Question: I can list sub directories in my gmail.
'''
import imaplib
user="xxxx"
password="yyyy"
con=imaplib.IMAP4_SSL('imap.gmail.com')
con.login(user,password)
con.list()
#i ommit the info which contain code that is not properly formatted as code.
'''
There are 6 directories Junk,Trash,Flagged,Sent,All,Important ,now i want to count out how many letters in my Junk?
'''
type,data=con.status('Junk','') #can't run
'''

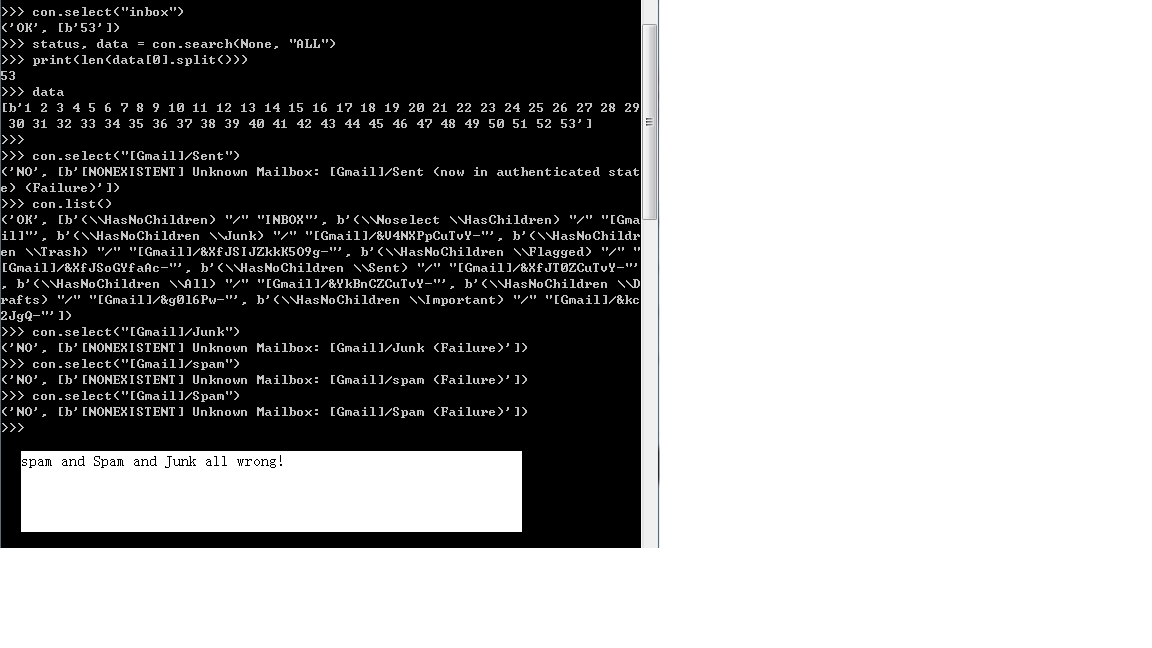
Answer: You can do:
'''
con.select("[Gmail]/Spam") # for the label "Sent" use: "[Gmail]/Sent Mail"
status, data = con.search(None, "ALL")
print len(data[0].split()) # prints the number of msgs in your Spam
'''